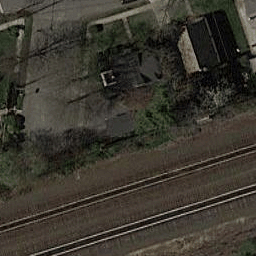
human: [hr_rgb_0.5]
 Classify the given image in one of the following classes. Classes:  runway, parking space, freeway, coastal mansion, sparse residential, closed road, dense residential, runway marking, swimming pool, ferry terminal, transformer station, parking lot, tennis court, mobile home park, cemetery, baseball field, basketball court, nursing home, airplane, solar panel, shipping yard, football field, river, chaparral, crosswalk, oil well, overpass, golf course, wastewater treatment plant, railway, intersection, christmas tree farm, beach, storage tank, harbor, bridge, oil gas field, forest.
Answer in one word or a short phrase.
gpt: railway